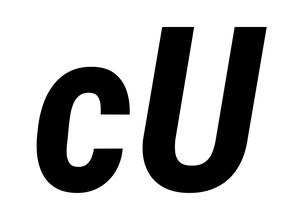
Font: Roboto-Italic_Condensed_Bold_Italic